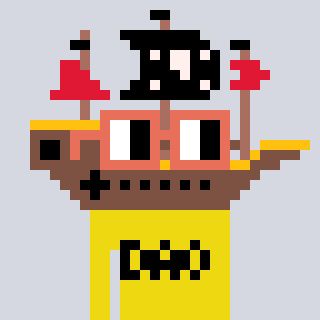
a pixel art character with square orange glasses, a pirateship-shaped head and a yellow-colored body on a cool background